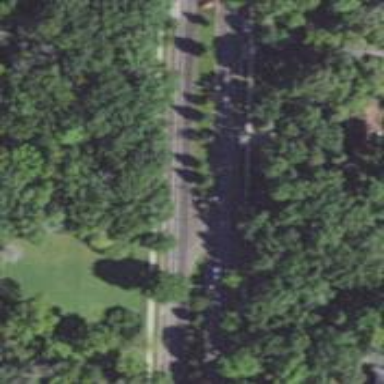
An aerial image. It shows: Tertiary road with asphalt surface. It is dual carriageway.